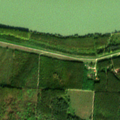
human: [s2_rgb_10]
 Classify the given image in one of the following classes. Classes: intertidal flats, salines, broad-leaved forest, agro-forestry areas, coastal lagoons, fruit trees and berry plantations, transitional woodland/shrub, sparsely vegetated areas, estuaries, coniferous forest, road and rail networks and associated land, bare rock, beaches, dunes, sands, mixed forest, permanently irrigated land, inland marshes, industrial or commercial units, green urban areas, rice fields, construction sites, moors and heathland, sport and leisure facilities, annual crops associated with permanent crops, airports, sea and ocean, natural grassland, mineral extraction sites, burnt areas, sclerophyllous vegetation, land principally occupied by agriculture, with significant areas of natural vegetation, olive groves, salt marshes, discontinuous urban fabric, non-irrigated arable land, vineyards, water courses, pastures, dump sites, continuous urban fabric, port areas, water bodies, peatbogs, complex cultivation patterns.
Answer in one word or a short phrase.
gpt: broad-leaved forest, transitional woodland/shrub, water courses